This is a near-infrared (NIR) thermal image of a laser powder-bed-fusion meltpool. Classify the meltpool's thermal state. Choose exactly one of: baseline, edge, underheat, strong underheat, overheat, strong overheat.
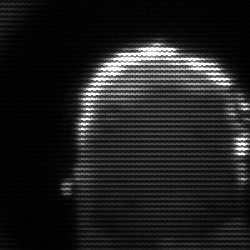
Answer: baseline